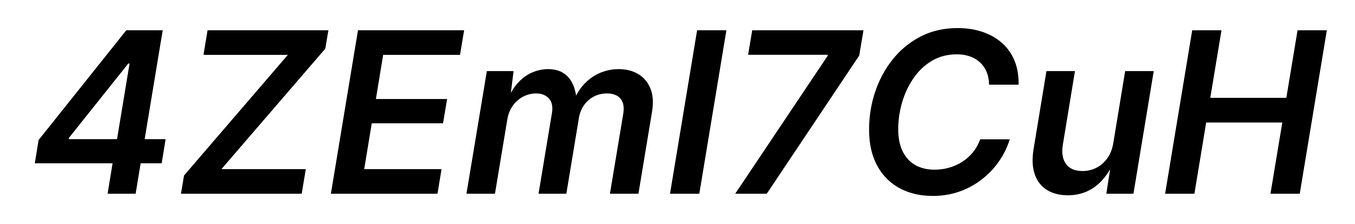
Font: Inter-Italic_SemiBold_Italic